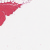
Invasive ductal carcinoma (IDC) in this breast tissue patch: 0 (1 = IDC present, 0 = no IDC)